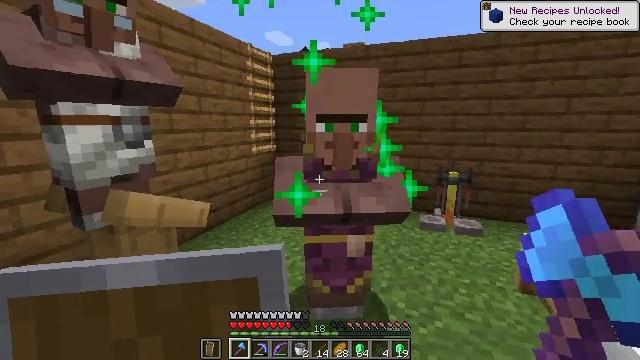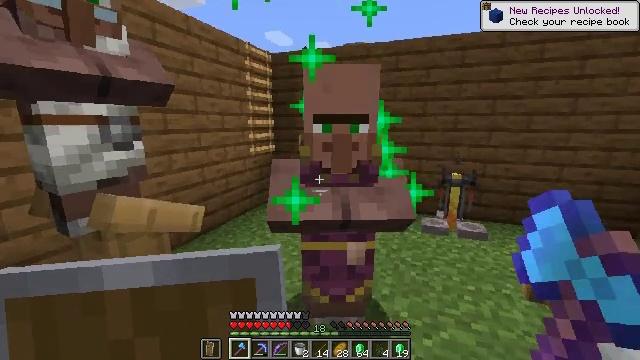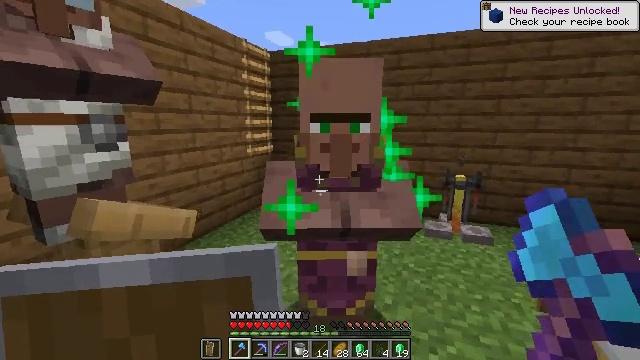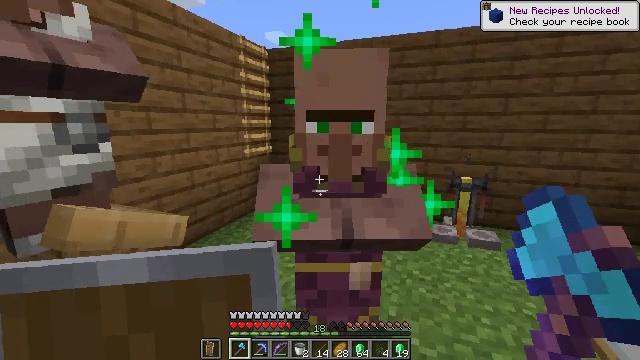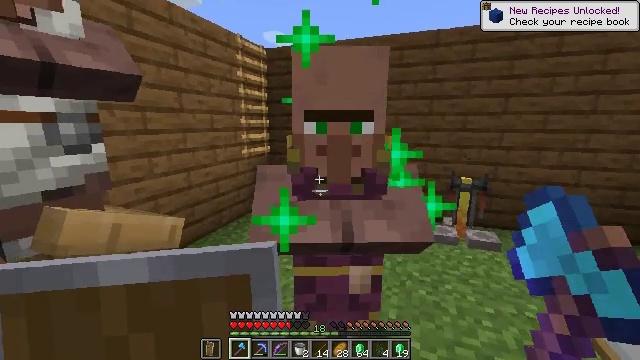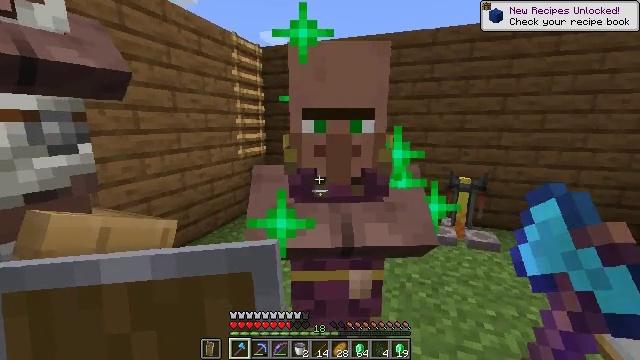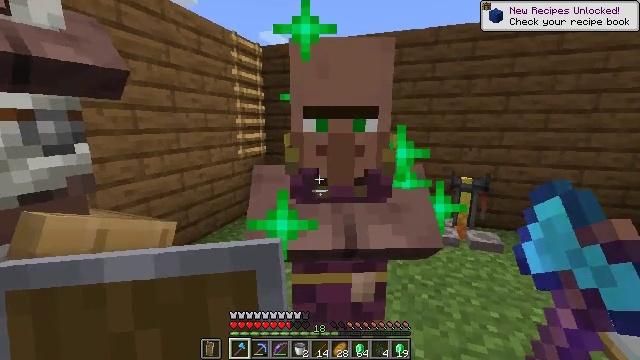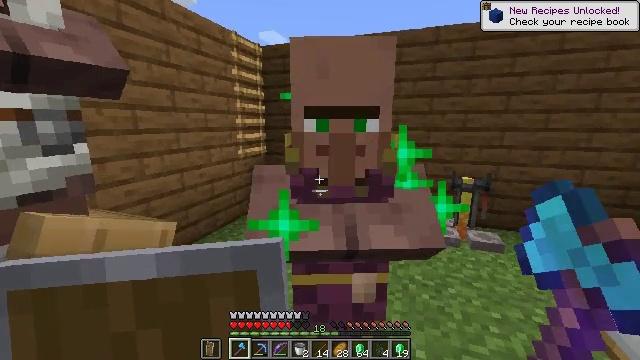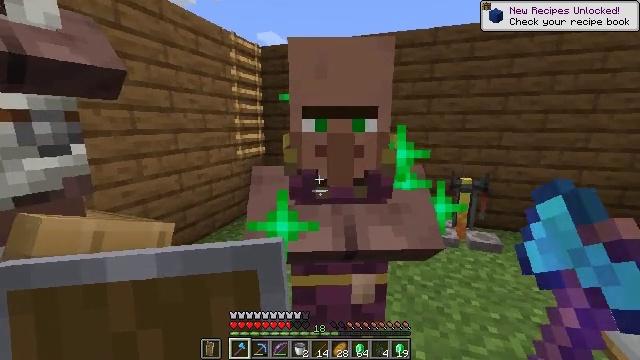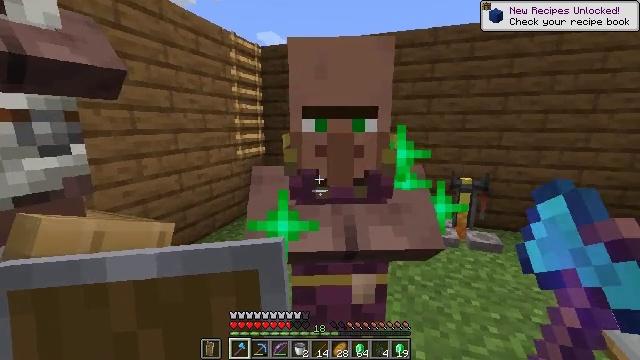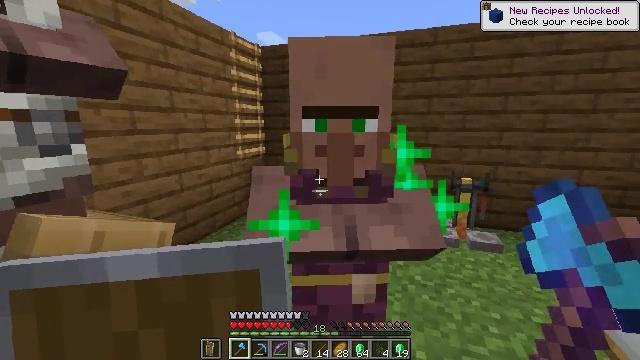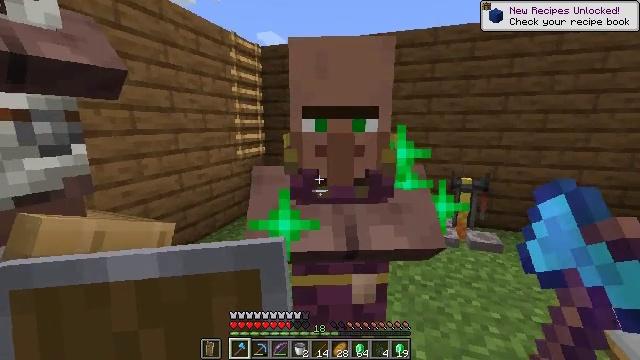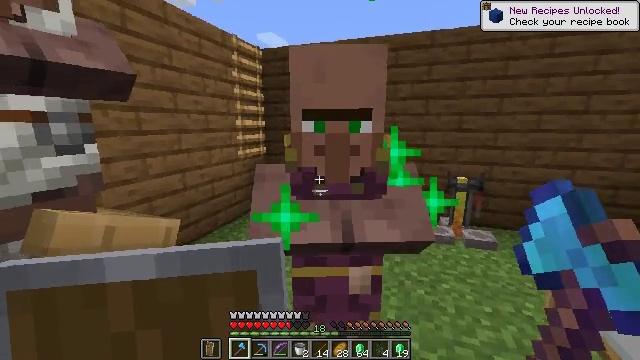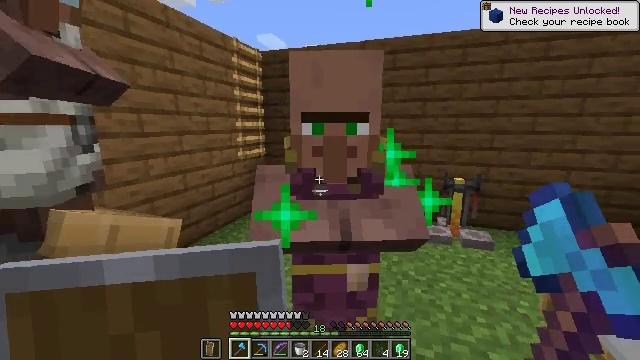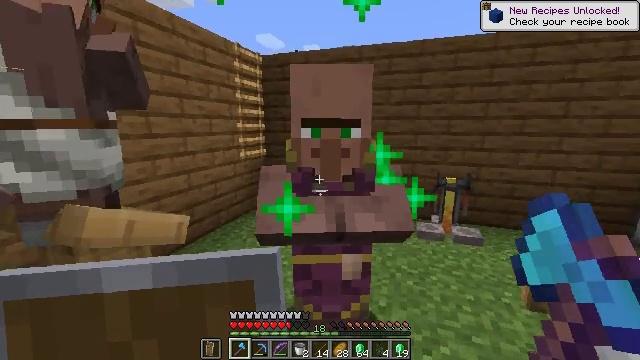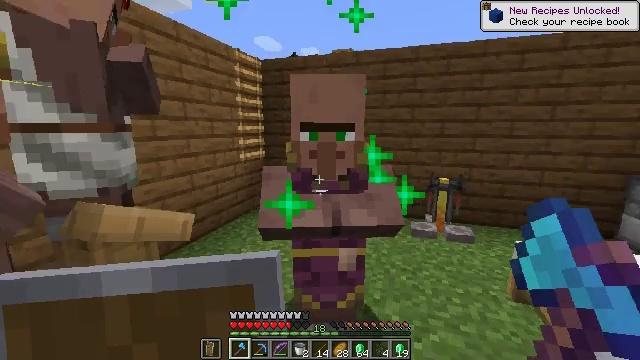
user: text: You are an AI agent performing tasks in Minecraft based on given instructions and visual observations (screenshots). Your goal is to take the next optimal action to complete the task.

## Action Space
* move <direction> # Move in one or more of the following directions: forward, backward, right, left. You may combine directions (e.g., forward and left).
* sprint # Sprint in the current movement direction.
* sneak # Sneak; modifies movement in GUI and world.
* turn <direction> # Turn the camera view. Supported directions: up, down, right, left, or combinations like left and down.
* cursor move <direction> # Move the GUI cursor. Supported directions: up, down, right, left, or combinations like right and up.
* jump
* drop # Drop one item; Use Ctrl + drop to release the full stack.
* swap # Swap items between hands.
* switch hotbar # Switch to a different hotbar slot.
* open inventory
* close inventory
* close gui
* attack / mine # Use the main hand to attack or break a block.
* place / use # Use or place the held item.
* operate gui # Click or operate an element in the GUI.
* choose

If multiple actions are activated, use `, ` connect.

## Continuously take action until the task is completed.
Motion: motion action
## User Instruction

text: Craft the glowstone using glowstone dust.
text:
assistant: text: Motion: move forward
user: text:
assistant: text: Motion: move forward
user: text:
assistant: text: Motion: no_op
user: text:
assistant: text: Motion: no_op
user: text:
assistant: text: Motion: no_op
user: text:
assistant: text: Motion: no_op
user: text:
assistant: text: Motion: no_op
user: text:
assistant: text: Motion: no_op
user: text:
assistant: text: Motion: no_op
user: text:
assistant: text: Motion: no_op
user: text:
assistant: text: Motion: no_op
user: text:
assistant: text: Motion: move back
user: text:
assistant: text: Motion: move back
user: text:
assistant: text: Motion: move back
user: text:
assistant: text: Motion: no_op
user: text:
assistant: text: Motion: no_op
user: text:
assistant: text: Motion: turn up
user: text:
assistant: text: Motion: turn up
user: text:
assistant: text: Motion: move forward
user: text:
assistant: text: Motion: move forward
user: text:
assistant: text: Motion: move forward
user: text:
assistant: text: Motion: no_op
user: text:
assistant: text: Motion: no_op
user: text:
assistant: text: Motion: no_op
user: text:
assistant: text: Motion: no_op
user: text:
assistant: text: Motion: no_op
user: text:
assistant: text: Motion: no_op
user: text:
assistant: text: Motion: no_op
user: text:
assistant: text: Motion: no_op
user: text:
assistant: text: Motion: no_op